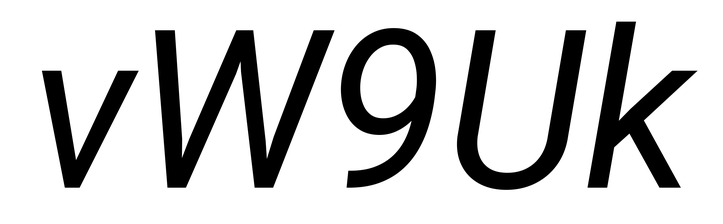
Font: Roboto-Italic_Italic